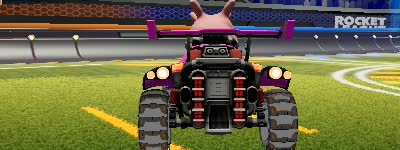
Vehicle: octane